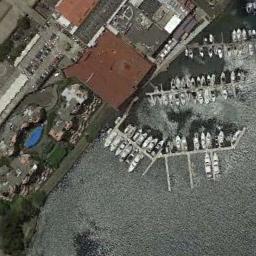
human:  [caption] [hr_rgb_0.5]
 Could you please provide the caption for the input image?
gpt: Numerous buildings of different shapes are near the harbor .

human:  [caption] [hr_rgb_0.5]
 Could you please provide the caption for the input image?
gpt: The harbor has lots of neatly docked boats and some buildings are next to the harbor .

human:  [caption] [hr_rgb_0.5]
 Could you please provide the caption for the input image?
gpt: Some ships moored on the sea next to the harbor next to the building and parking lot .

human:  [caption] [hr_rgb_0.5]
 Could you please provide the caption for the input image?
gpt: There are several ships in motion in the harbor .

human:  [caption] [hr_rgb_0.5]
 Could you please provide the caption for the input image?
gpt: There are some buildings beside the harbor with some ships .